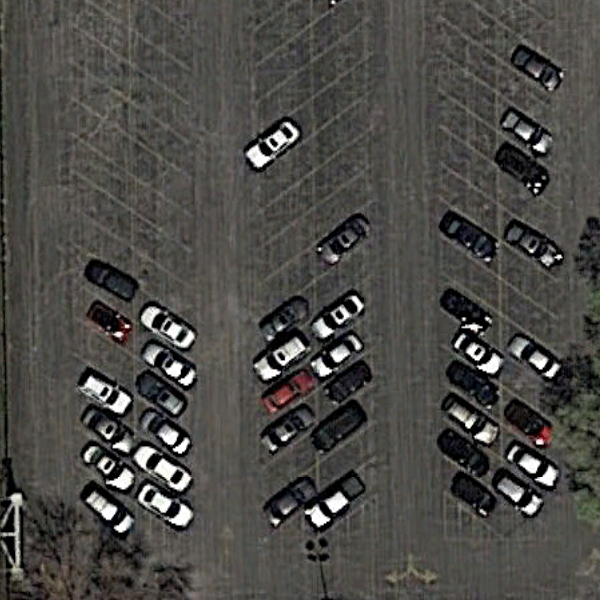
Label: Parking